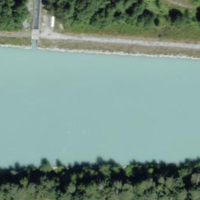
EUNIS habitat code: 15
Species observed at this site:
Melitaea cinxia
Berberis vulgaris
Pieris rapae
Echinops sphaerocephalus
Cyaniris semiargus
Campanula persicifolia
Aporia crataegi
Dolichovespula media